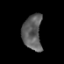
Tissue: prostate
Cell type: T cells
Senescence score: 0.3612
Nuclear area (px): 662
Mean DAPI intensity: 94.819